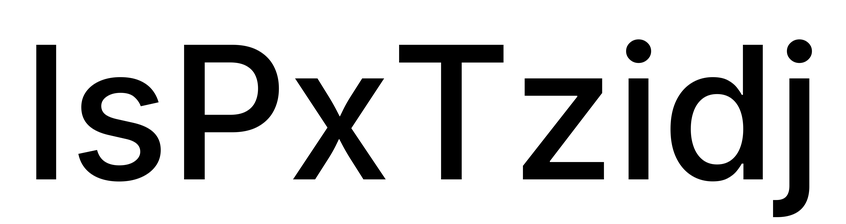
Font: Inter_Medium